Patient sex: M
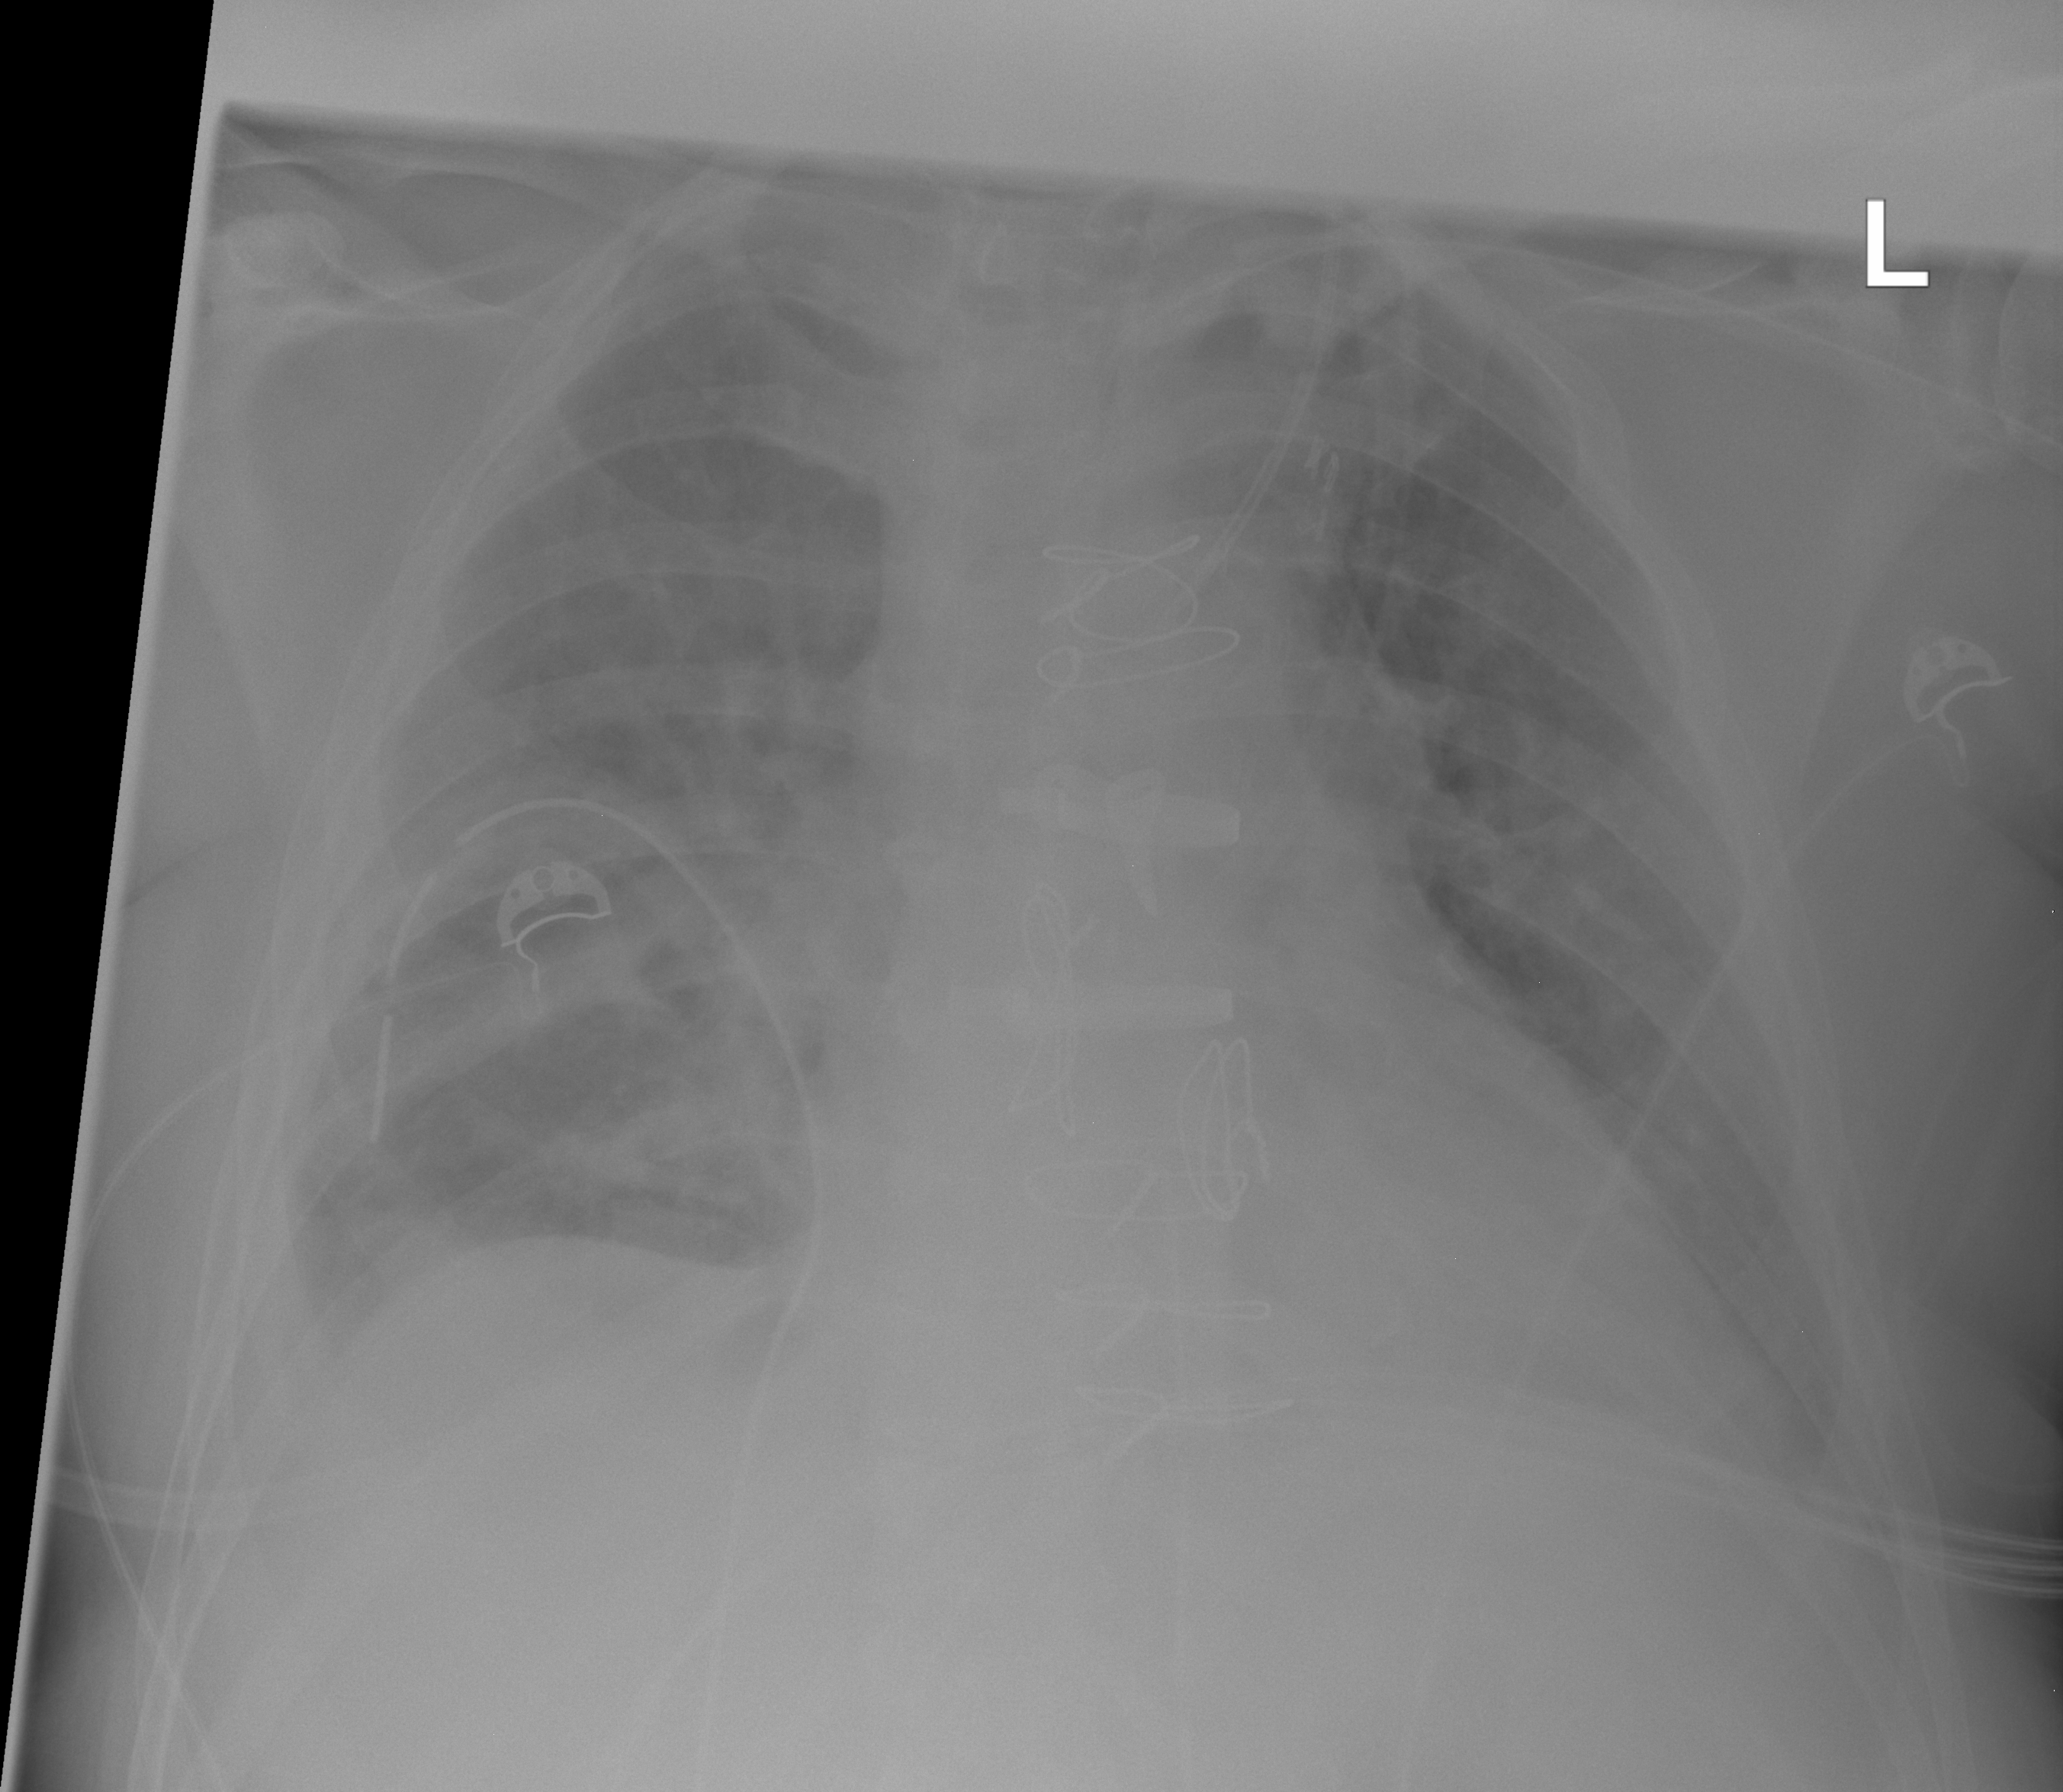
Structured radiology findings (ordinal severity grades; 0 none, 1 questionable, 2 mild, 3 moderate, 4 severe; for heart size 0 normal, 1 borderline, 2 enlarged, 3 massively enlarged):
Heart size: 2
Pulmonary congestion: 2
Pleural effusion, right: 2
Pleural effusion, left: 2
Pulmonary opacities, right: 3
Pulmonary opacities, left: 3
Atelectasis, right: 2
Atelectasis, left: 2